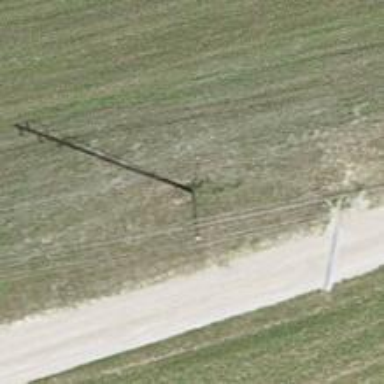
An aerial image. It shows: Power pole.